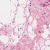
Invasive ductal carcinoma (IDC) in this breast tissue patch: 0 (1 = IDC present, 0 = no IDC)